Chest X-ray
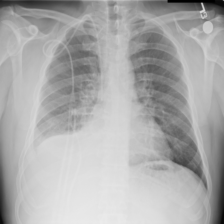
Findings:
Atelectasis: negative
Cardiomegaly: negative
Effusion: positive
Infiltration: negative
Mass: negative
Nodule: negative
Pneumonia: negative
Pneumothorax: negative
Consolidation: negative
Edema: negative
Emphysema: negative
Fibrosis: negative
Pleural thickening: negative
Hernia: negative